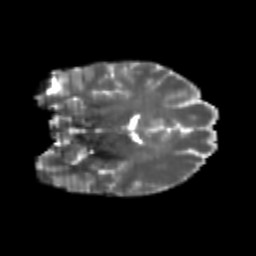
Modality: T2w
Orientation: coronal
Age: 25
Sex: female
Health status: healthy
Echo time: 0.074 s